Field crop: maize
Growth stage: 1
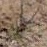
Species: salsola